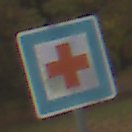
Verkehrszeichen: ErsteHilfe
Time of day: Midday
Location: Outdoor (Nature)
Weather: Overcast
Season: Autumn
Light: Natural